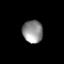
Tissue: lung
Cell type: Epithelial cells
Senescence score: 0.166
Nuclear area (px): 451
Mean DAPI intensity: 142.794